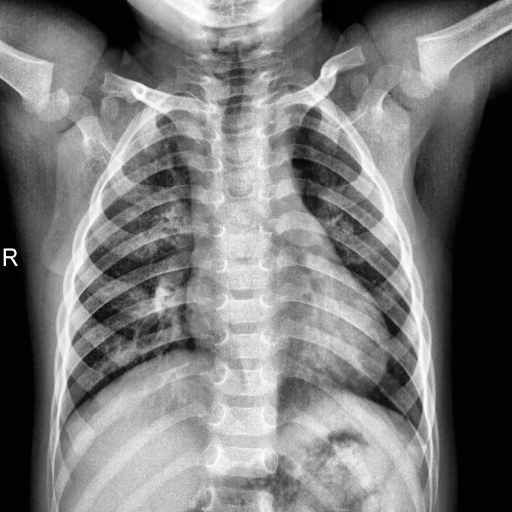
Finding: NORMAL